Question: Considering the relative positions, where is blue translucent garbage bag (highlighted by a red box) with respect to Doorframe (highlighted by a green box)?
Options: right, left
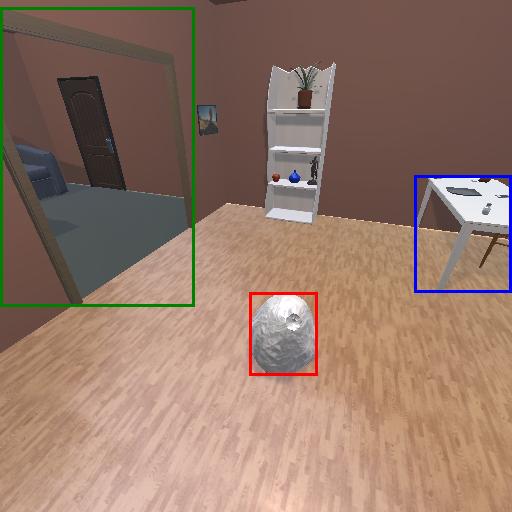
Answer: right